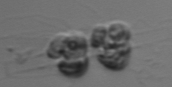
Label: Leptocylindrus_mediterraneus